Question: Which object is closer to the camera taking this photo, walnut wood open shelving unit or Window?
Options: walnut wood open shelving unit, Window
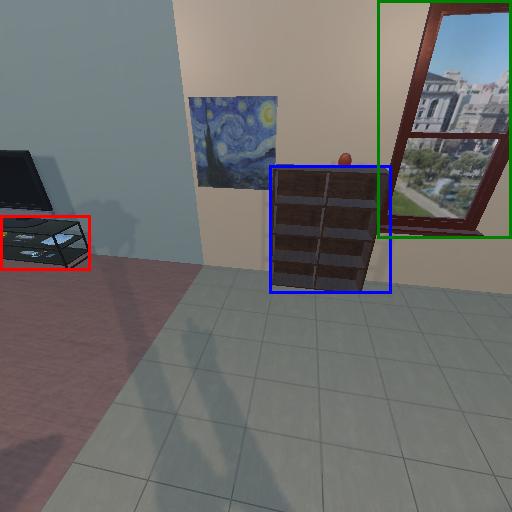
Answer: walnut wood open shelving unit